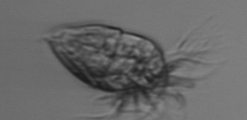
Label: Strombidium_morphotype1